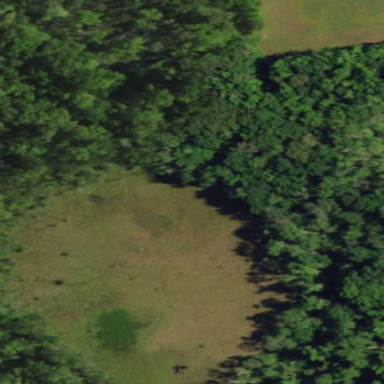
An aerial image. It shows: Marshy wetland area.